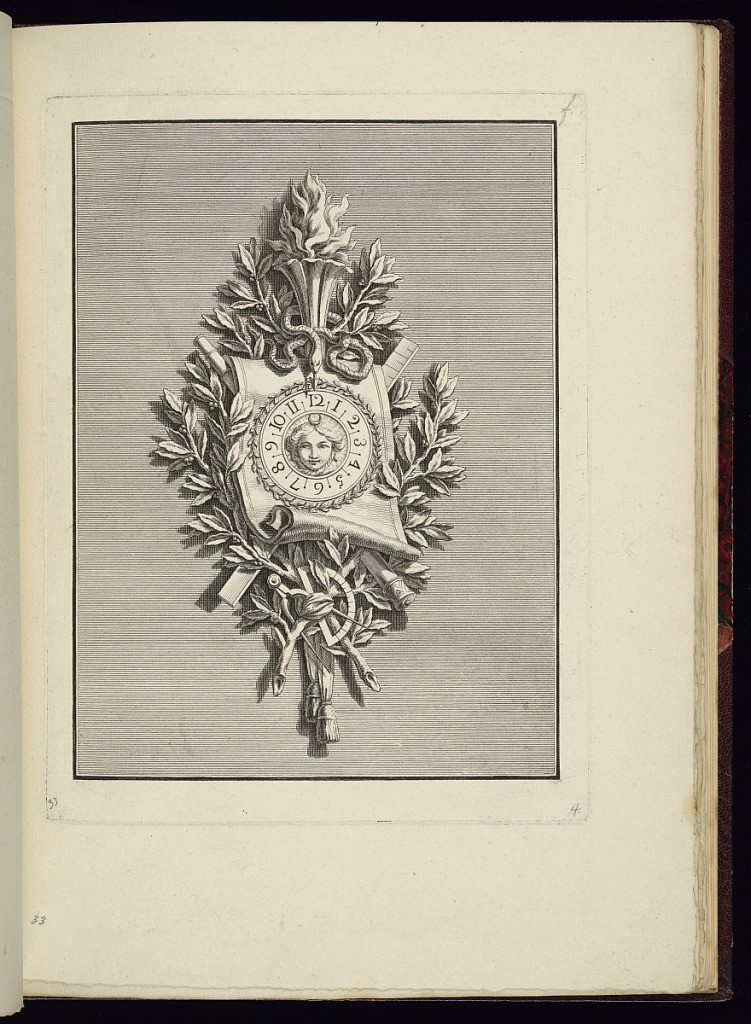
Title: Wall Clock (Cartel) Design
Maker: Jean François Forty, active 1775 – 1790
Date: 1775–94
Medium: Etching and engraving on paper
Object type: Print
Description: Design for a wall clock (cartel) before lettering, with a round clockface with a head wearing a crescent moon on its head in the center on a sheet of paper with framing foliate branches, flaming torch, snake, ruler, caliper, and measuring devices